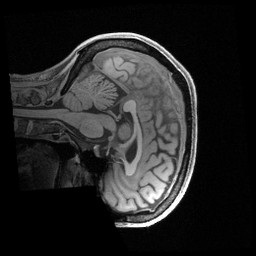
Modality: T1w
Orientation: sagittal
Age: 42
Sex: female
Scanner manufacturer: siemens
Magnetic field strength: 3 T
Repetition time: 2.4 s
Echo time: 0.00222 s